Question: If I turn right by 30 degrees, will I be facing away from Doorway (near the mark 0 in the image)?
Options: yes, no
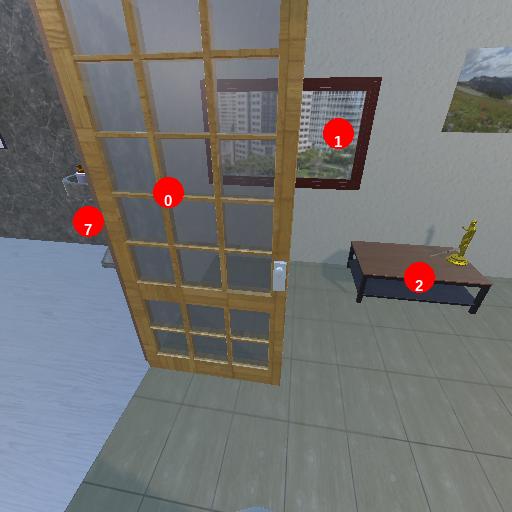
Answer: yes